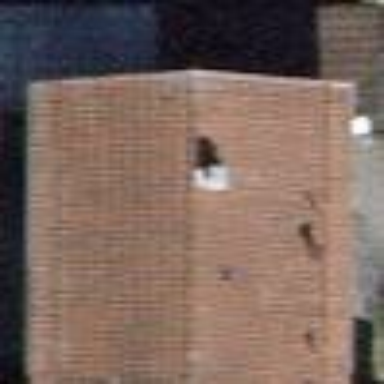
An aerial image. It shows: Building with tile roof.